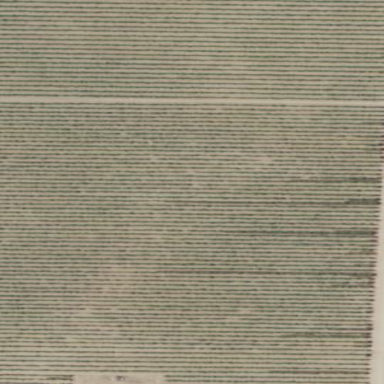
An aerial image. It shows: Vineyard.